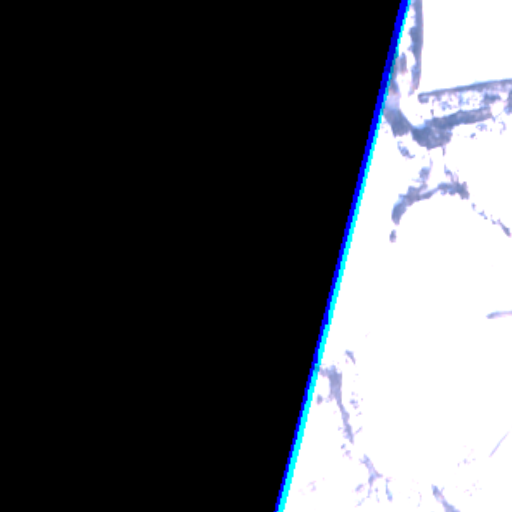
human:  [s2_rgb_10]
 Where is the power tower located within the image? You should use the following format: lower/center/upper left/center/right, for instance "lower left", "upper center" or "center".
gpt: The power tower is located in the upper left of the image.
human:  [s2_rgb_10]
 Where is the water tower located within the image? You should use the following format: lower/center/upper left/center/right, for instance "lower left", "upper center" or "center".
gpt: The water tower is located in the lower right of the image.
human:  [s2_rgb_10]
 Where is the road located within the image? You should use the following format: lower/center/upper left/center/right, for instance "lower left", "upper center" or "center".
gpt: There is no road in the image.